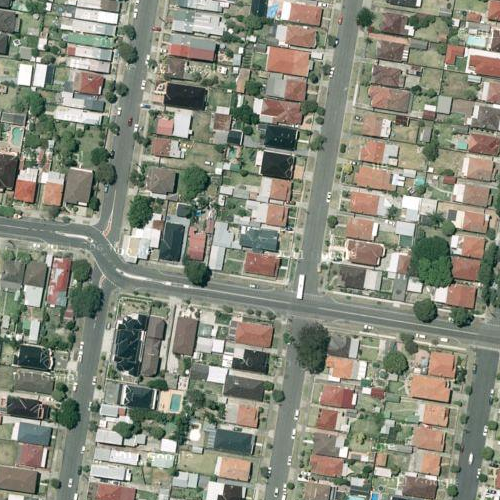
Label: sydney